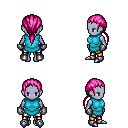
a pixel art fantasy rpg character, female body template, dark elf, purple skin, teal tunic, gold greaves, pink ponytail hairstyle, metal gloves, metal boots, four views (front, back, left, right), 2x2 character sprite sheet, small pixel art, hard edges, no anti-aliasing